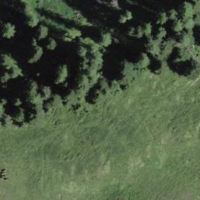
EUNIS habitat code: 26
Species observed at this site:
Sitta europaea
Lophophanes cristatus
Spinus spinus
Periparus ater